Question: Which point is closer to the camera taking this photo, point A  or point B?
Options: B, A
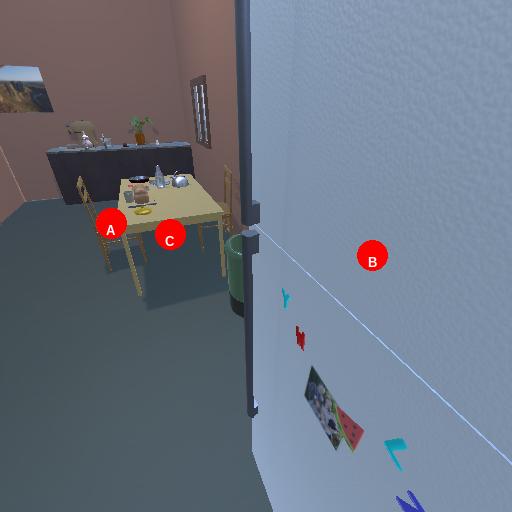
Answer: B